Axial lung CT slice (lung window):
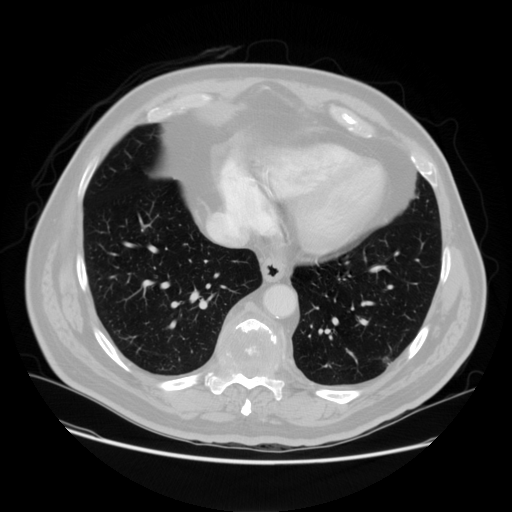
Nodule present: no